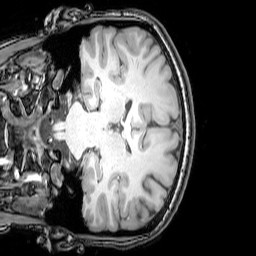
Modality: T1w
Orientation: coronal
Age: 25
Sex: female
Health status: healthy
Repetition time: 0.081 s
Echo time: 0.037 s